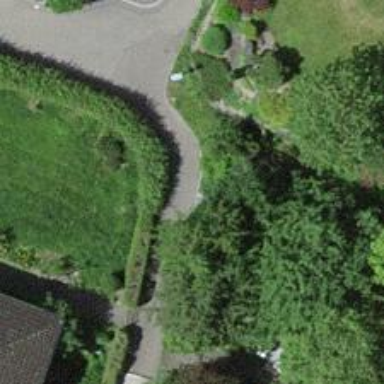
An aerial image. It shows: Set of steps on the road.